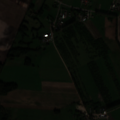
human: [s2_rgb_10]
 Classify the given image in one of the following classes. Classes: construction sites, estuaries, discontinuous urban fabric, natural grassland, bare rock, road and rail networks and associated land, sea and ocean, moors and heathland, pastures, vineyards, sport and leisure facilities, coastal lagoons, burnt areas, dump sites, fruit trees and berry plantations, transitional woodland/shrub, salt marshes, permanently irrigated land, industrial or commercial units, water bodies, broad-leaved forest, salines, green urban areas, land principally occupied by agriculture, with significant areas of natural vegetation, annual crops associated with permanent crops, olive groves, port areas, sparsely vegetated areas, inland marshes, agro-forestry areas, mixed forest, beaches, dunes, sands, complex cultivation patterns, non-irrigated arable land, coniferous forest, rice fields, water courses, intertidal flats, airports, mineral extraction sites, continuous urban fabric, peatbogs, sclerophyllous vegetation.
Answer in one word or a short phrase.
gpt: non-irrigated arable land, fruit trees and berry plantations, complex cultivation patterns, mixed forest